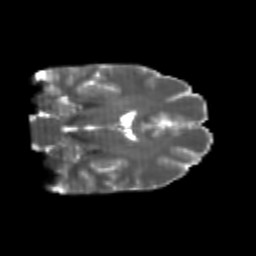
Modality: T2w
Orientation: coronal
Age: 22
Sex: male
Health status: healthy
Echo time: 0.074 s